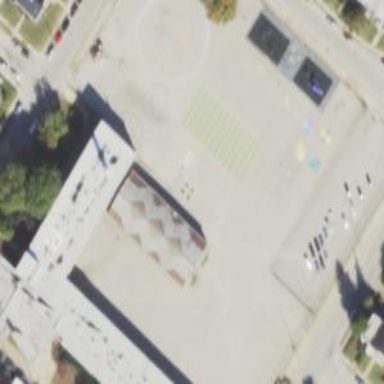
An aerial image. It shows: Elementary school.